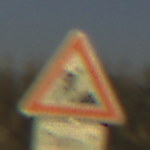
Verkehrszeichen: Arbeitsstelle
Zusatzzeichen unten: LaengeEinerStrecke1
Umgebung: Outdoor, RoadRail
Tageszeit: SunriseSunset
Wetter: Clear
Licht: Natural
Jahreszeit: NotSpecified
Kontrast: HighContrast